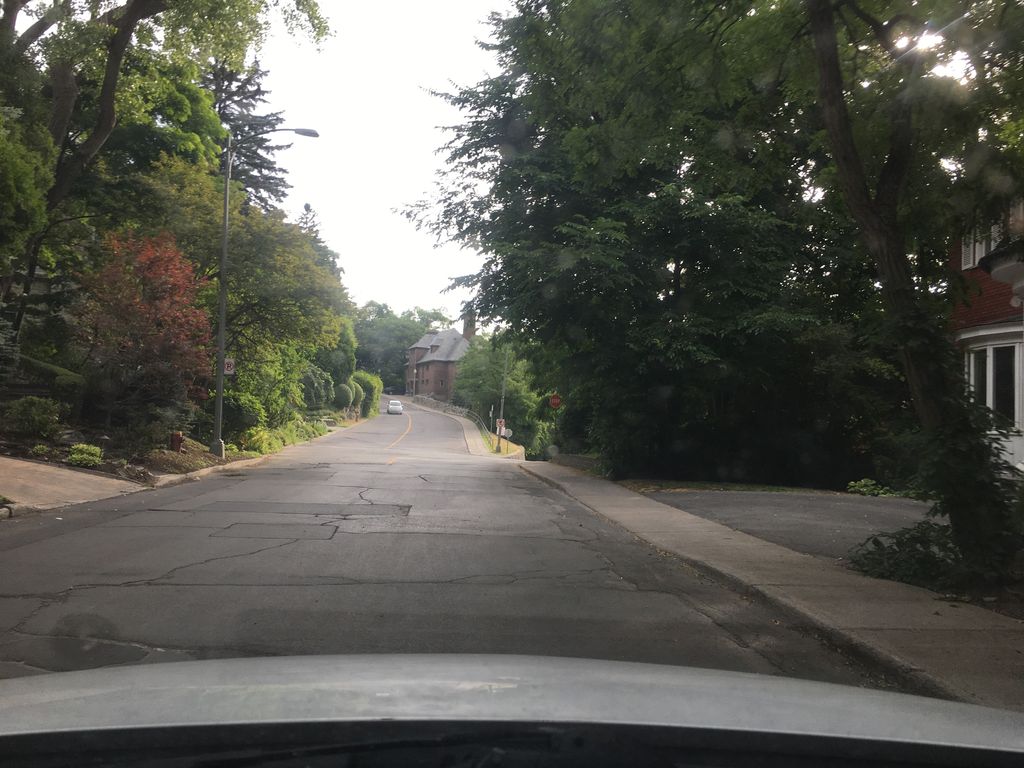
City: montreal